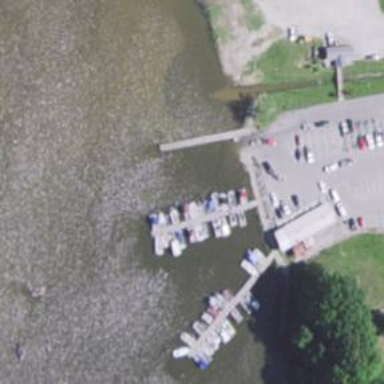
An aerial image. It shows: Slipway on leisure land.